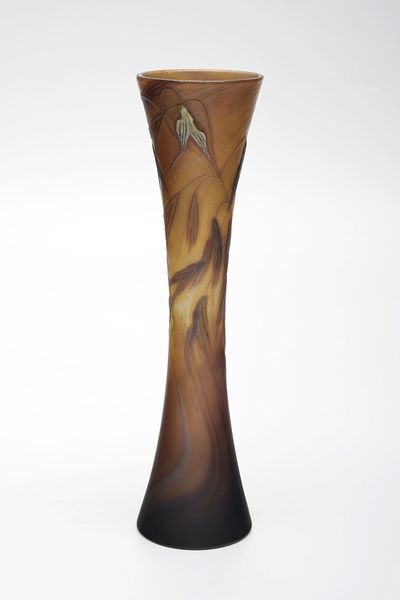
Titel: Vase mit Haferähren
Künstler: Emile Gallé
Standort: Hamburg
Institution: Museum für Kunst und Gewerbe Hamburg
Schlagwörter: glas, pflanzen, vase, getreide, hafer, korn, vegetation, jugendstil, art nouveau, emailliert, stile liberty, zierobjekte, stile floreale, pflanzenabbildung, cerealie, überfangen, trübglasüberfang, klarglas